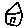
Label: house